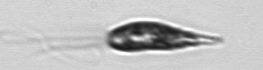
Label: Euglena